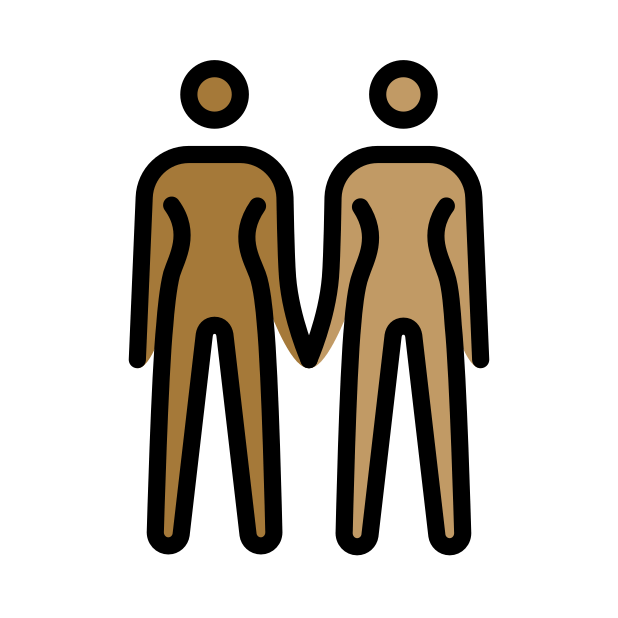
women holding hands: medium-dark skin tone, medium skin tone